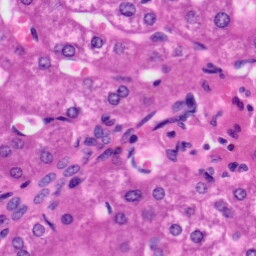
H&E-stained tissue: Liver